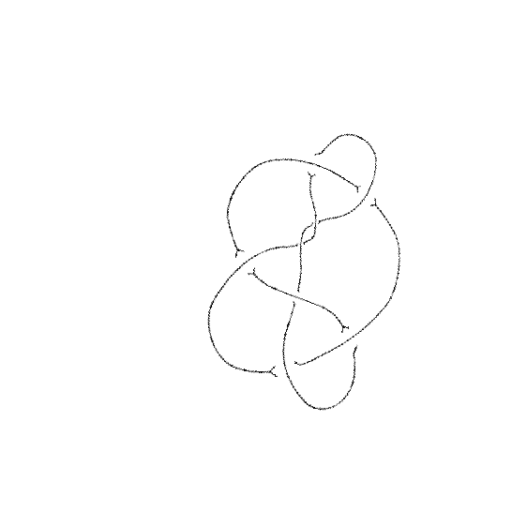
Crossing number: 8